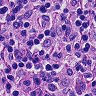
Metastatic tissue present: no